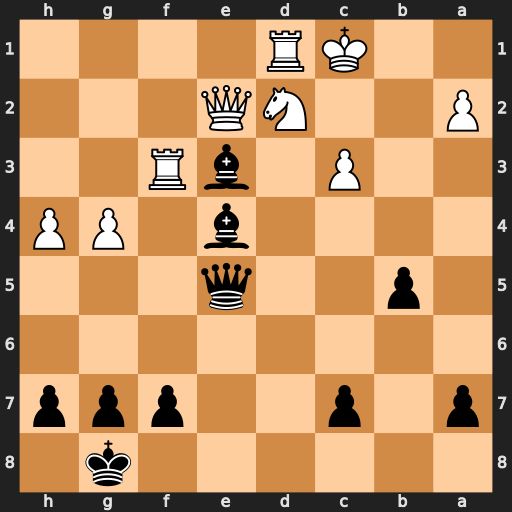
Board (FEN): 6k1/p1p2ppp/8/1p2q3/4b1PP/2P1bR2/P2NQ3/2KR4
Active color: b
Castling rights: -
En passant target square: -
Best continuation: Qxc3#